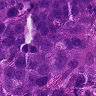
Metastatic tissue present: yes